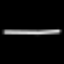
Label: line